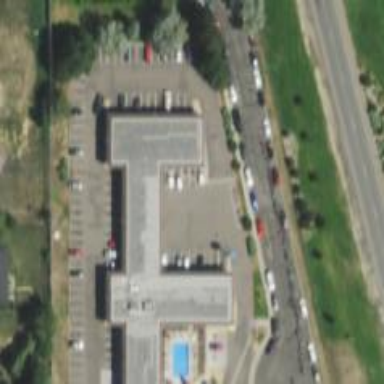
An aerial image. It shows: Hotel building that serves as motel for tourists.